Question: I'm doing some JavaScript debugging with Chrome dev tools and found the following oddity.
How is it possible that 'date' has a different value when the object is expanded?

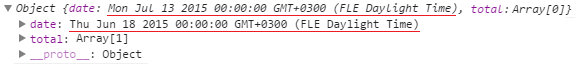
Answer: You should be careful with chrome console when printing objects. Please note that chrome does evaluations when printing / expanding objects as well as it does it asynchronously (meaning other code may execute in the meantime and change the object). Always try to print to String for debugging, rather than printing the object itself.
I made a very simple example to illustrate the problem.
'''
<div id="foo"></div>
console.log($('#foo')); //expected output [div#foo...]
$('#foo').attr('id','hello');
'''
The actual output in the chrome console is:

<URL>